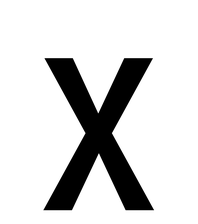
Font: Roboto_Condensed_Regular